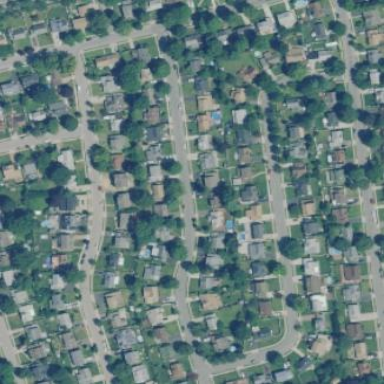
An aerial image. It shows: Residential area composed of single-family homes.